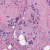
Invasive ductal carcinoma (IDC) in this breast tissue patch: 1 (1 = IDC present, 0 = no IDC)